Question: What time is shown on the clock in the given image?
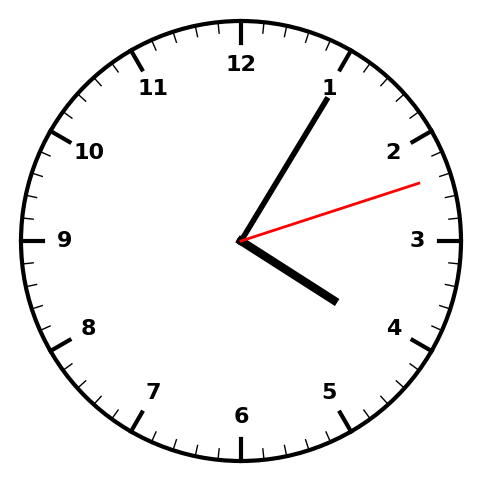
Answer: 04:05:12